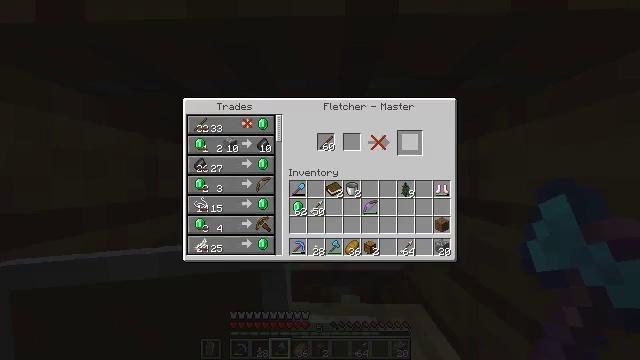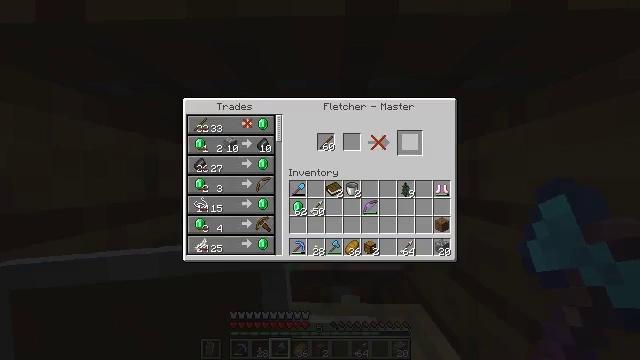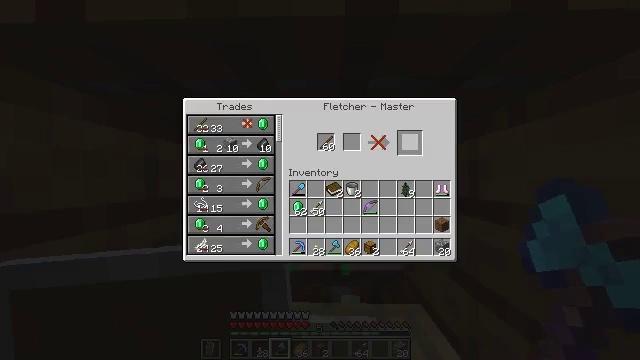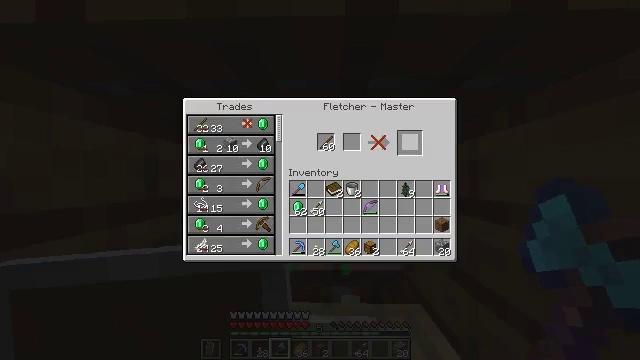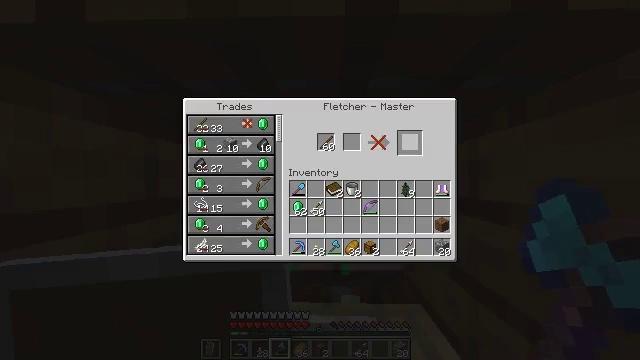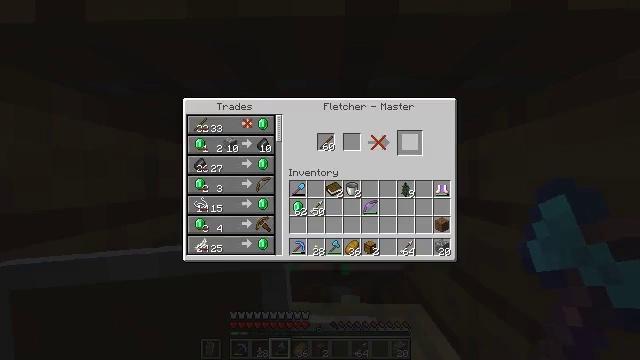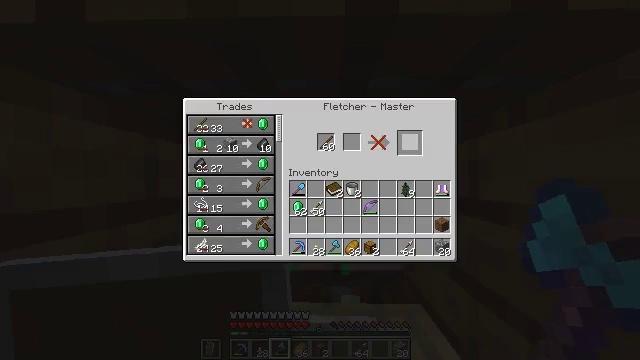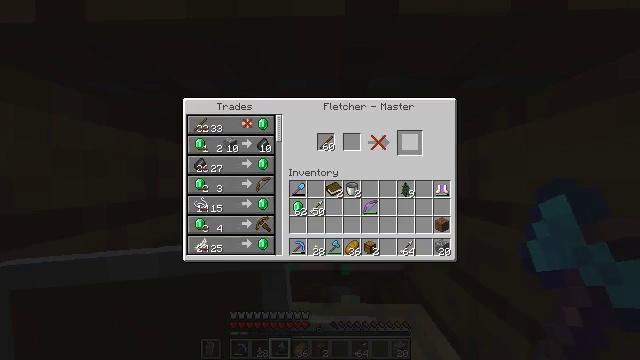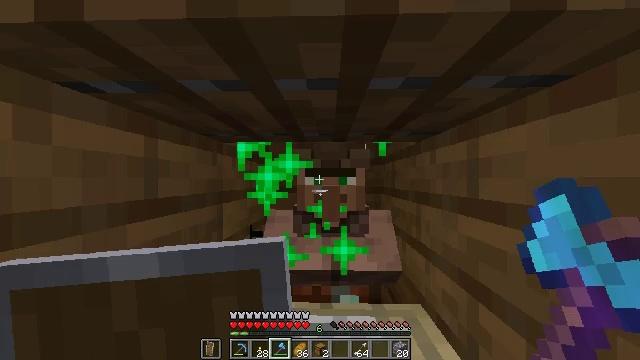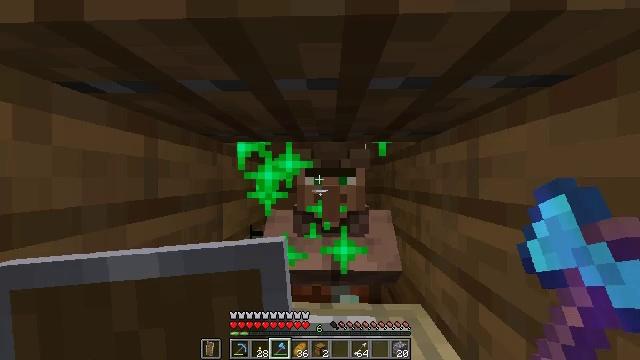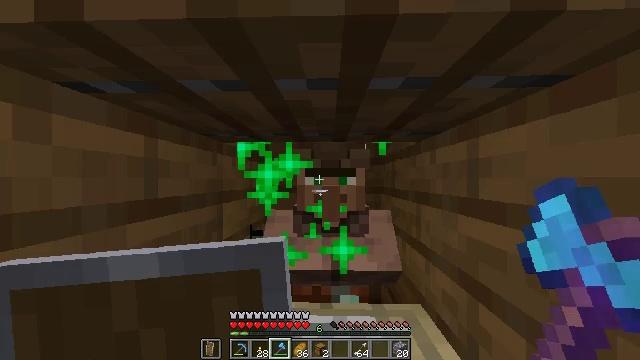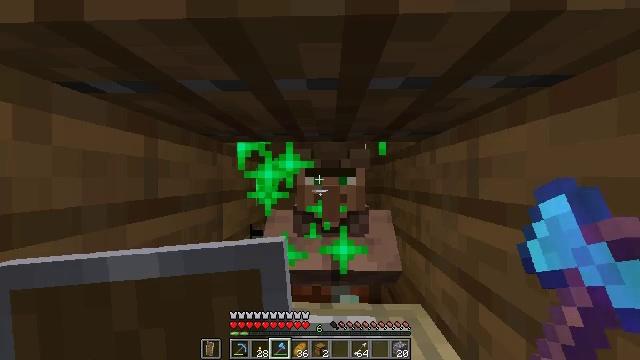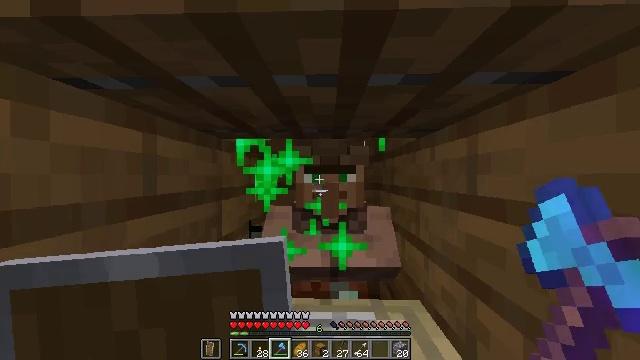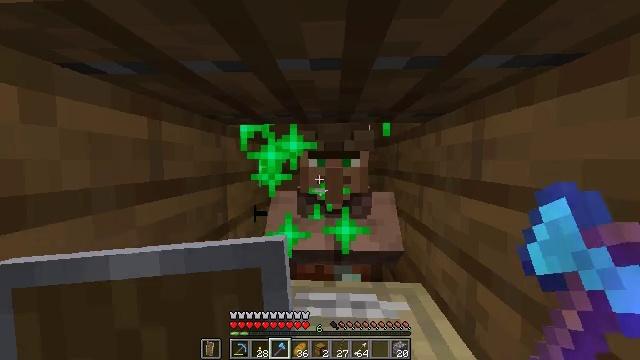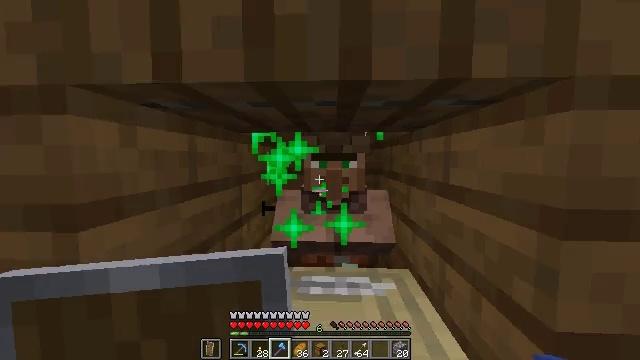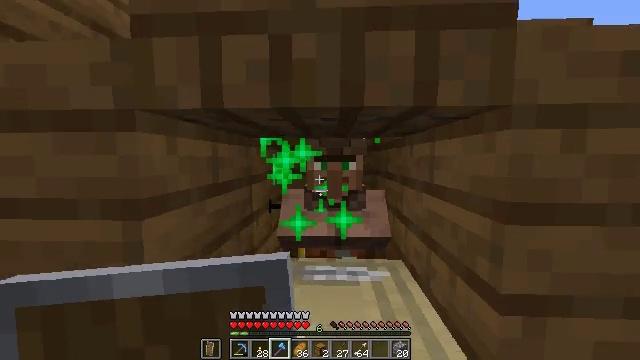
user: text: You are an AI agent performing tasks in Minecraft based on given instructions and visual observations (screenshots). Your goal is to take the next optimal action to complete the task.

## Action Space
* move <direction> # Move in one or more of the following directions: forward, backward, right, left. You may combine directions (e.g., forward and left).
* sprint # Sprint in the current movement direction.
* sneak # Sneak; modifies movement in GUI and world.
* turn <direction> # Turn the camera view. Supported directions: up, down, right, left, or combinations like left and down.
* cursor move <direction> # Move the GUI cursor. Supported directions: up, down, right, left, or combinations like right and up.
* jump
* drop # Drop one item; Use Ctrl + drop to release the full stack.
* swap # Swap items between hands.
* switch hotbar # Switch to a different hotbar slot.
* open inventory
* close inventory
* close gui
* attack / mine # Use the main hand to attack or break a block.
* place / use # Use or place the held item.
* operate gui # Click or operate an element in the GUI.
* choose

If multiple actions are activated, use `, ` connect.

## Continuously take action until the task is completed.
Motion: motion action
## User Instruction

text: Enchant a book to create an enchanted book.
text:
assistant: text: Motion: sneak, operate gui, jump, open gui
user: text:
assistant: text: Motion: sneak, operate gui, jump
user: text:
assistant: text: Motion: sneak, jump
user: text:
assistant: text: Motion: sneak, operate gui
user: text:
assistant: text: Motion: sneak, operate gui
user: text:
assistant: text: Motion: operate gui
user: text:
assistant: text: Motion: no_op
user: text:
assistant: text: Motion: no_op
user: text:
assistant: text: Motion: close gui
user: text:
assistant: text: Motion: open inventory
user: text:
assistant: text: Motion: no_op
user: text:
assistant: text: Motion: no_op
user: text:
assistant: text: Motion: move back, turn down
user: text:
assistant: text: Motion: move back
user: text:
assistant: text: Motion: move back
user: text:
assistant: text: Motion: move back
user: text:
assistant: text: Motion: move back
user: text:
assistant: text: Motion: move back
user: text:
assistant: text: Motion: move back
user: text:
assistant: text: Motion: move back
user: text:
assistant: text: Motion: move back
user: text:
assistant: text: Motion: move back, close inventory
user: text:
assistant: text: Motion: cursor move right and up, close inventory
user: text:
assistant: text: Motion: close inventory
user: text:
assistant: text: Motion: close inventory
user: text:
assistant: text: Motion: cursor move right, open gui
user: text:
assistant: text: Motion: cursor move right
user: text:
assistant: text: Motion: cursor move right
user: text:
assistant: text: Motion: no_op
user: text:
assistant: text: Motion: cursor move left and down